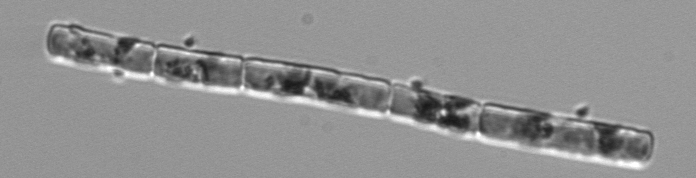
Label: Guinardia_delicatula